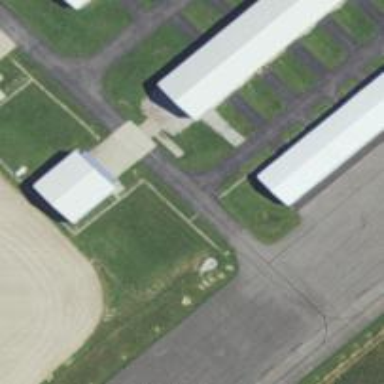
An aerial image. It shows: View of taxiway at the airport.